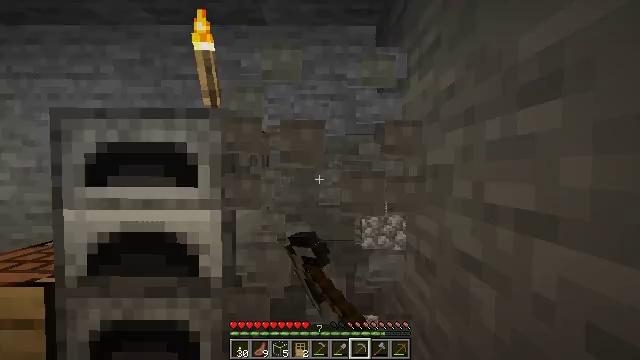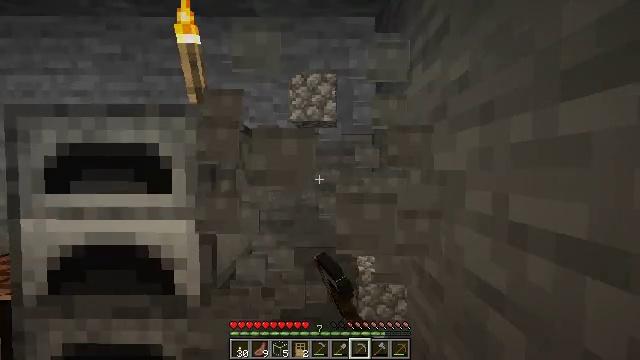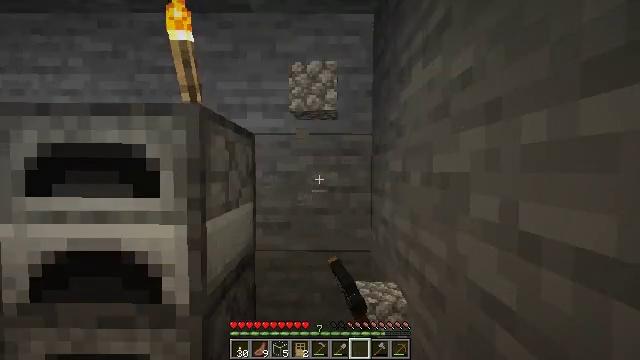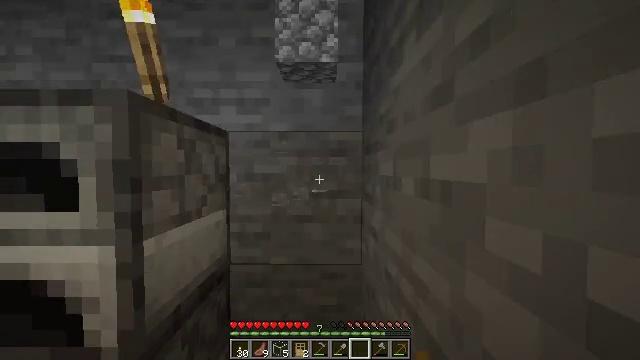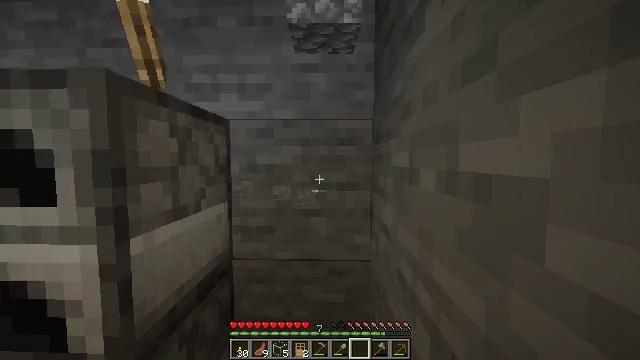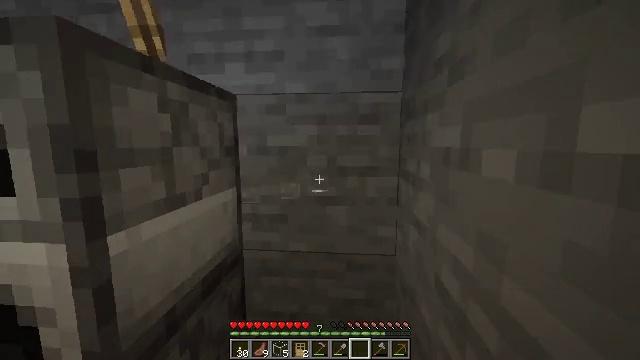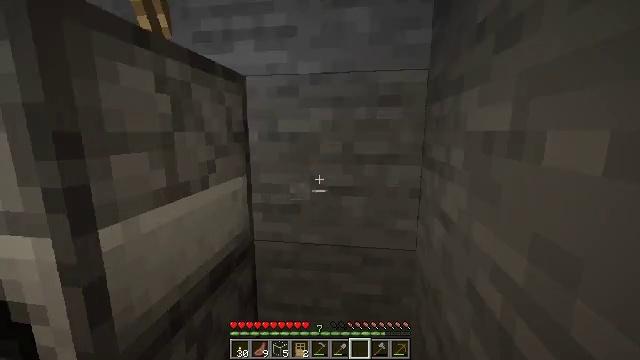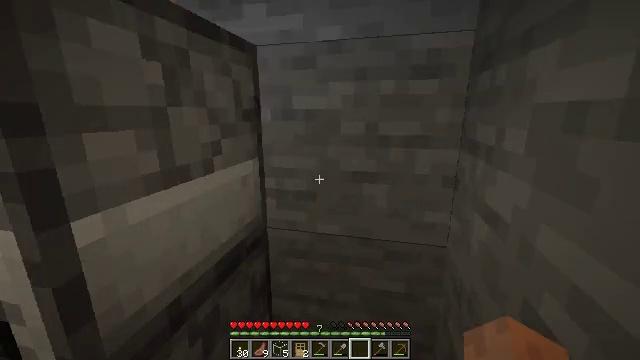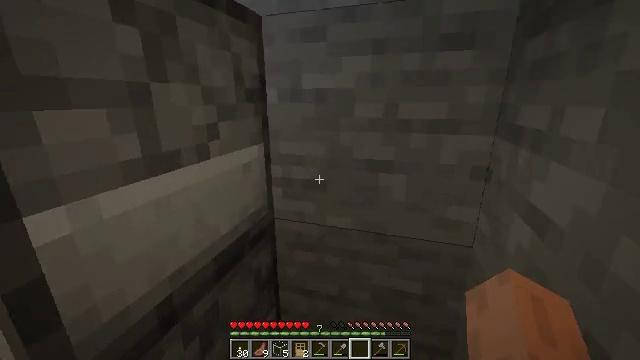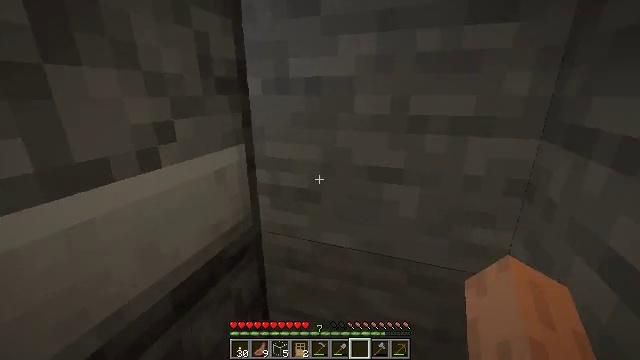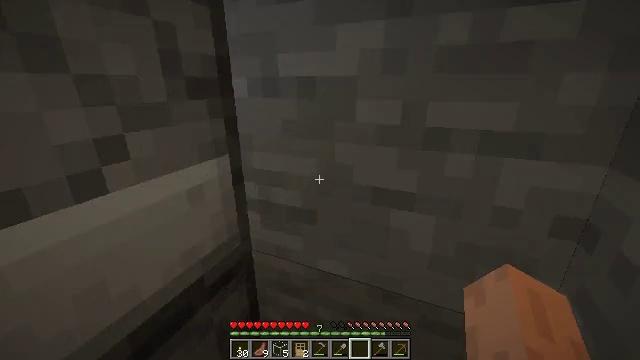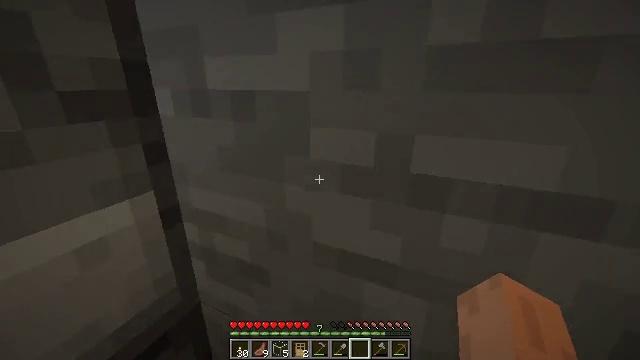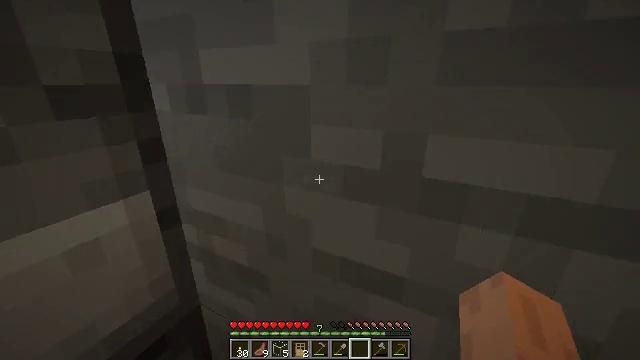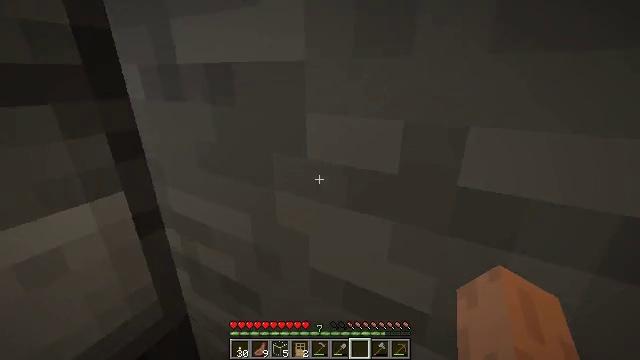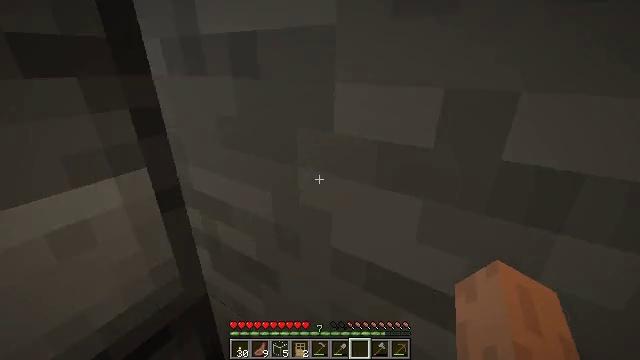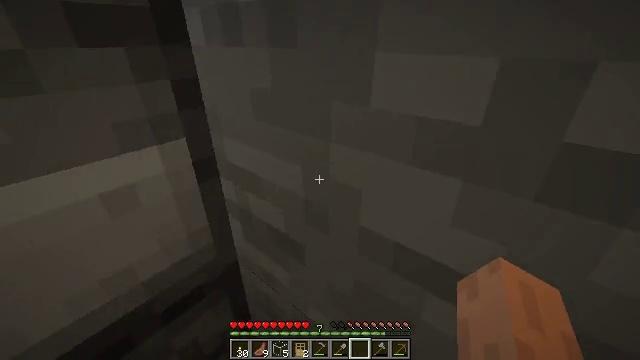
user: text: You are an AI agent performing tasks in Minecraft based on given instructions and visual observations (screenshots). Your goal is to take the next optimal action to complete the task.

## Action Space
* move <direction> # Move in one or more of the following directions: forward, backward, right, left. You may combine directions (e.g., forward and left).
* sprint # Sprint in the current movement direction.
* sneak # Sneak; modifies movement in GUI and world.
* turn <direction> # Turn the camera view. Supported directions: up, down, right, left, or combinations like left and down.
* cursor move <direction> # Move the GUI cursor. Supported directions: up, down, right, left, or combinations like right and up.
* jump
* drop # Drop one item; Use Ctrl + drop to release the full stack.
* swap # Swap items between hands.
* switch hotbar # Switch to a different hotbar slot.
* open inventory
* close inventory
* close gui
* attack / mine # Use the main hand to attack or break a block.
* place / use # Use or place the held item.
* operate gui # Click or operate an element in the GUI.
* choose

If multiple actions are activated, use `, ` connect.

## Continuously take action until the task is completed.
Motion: motion action
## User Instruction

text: Craft a white carpet.
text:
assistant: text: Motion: move forward and move right, attack / mine
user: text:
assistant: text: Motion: move forward and move right
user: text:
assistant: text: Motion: move forward and move right
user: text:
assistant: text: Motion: move forward and move right, turn left and down
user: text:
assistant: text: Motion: move forward and move right, turn left and down
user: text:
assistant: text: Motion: move forward and move right, turn left and down
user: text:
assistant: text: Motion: move forward and move right, turn left and down
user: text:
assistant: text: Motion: move forward and move right, turn left and down
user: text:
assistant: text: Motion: move forward and move right, turn left and down
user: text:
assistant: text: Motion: move forward and move right, turn left and down
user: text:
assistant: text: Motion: move forward and move right, turn left
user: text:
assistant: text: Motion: move forward, turn left
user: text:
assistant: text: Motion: turn left and down
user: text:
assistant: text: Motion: turn left and down
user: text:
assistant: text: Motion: turn left and down
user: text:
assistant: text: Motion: turn left and down
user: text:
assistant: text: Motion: turn left
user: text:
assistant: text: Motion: turn left
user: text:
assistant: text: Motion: move left, turn left
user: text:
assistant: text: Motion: move left, turn left
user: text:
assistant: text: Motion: move left
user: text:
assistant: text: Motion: move left, turn right and up
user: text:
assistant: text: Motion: move forward and move left, turn right
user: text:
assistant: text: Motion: move forward and move left, turn right
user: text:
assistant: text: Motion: move forward and move left, turn right
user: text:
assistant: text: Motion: move forward and move left, turn right
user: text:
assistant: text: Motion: move forward and move left, turn right
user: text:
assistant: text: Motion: move forward and move left, turn right
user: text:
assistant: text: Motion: move forward and move left, turn right
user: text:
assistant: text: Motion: turn right, open inventory